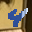
Label: 4